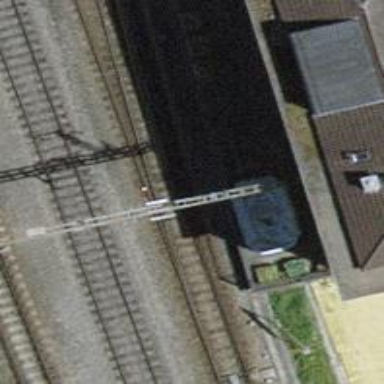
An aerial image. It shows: Rail siding with electrified contact lines.